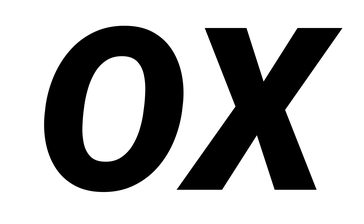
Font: Roboto-Italic_Black_Italic